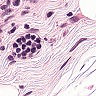
Metastatic tissue present: yes